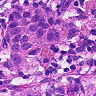
Metastatic tissue present: yes